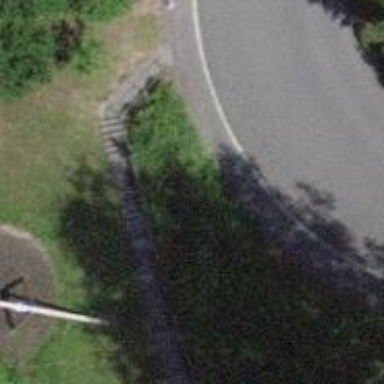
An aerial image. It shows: Set of steps on the road.